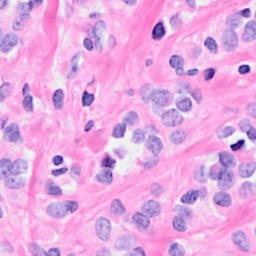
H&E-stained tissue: Breast